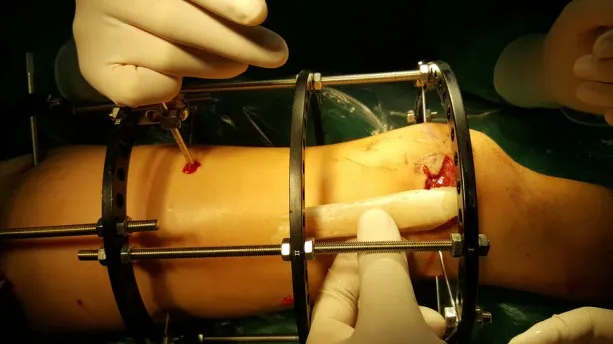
Ilustrates the emergency surgery performed on the patient to stabilize the fractured end of the femur, following correction of vital signs after injury.
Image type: medical_photograph (oral_photograph)